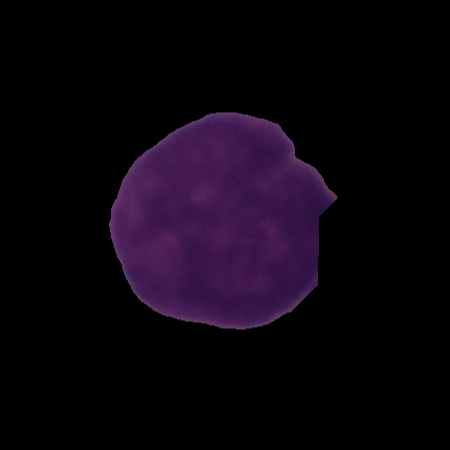
Label: cancer